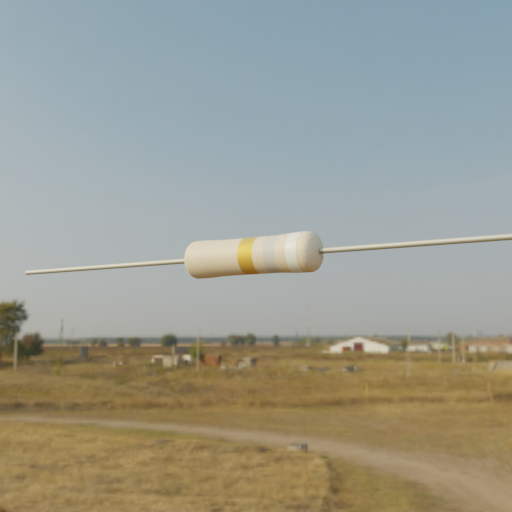
Resistor colour bands (in order): gold, silver, white